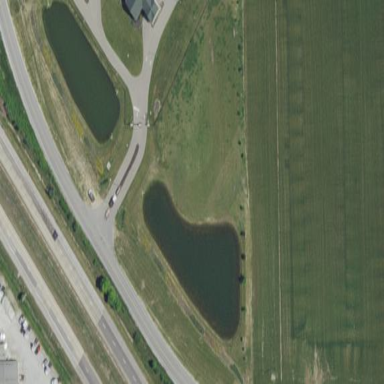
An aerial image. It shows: Retention basin filled with water.